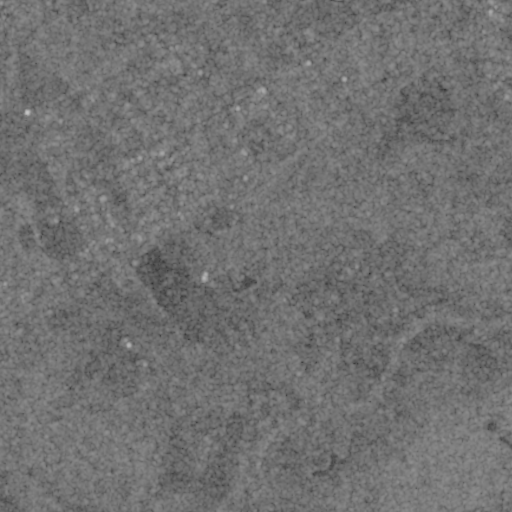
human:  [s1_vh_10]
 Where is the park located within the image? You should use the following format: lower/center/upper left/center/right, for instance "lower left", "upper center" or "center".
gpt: The park is located in the upper left of the image.
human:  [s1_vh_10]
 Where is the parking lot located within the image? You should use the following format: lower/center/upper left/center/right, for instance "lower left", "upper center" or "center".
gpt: The parking lot is located in the upper right of the image.
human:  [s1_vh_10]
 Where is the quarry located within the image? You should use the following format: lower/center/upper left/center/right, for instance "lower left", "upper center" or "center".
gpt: The quarry is located in the lower right of the image.
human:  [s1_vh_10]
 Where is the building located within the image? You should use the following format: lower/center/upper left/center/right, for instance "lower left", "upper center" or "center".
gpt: There is no building in the image.

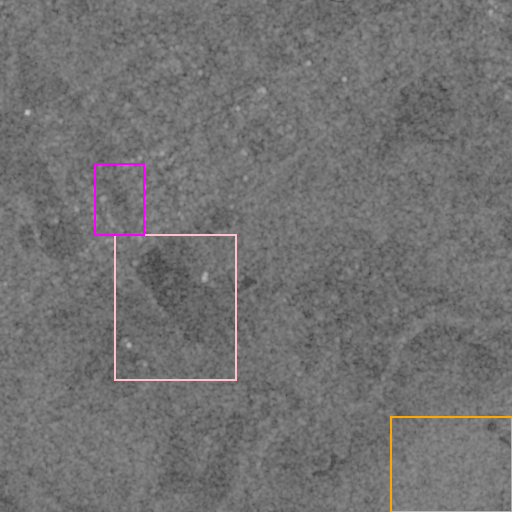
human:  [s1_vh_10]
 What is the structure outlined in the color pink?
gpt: The structure outlined in pink is a crop field.
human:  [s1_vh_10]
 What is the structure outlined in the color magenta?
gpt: The structure outlined in magenta is a park.
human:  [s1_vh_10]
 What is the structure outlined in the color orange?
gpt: The structure outlined in orange is a quarry.
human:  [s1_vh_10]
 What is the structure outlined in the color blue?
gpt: There is no blue outline.